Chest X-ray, PA view. Patient: 40 years old, sex F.
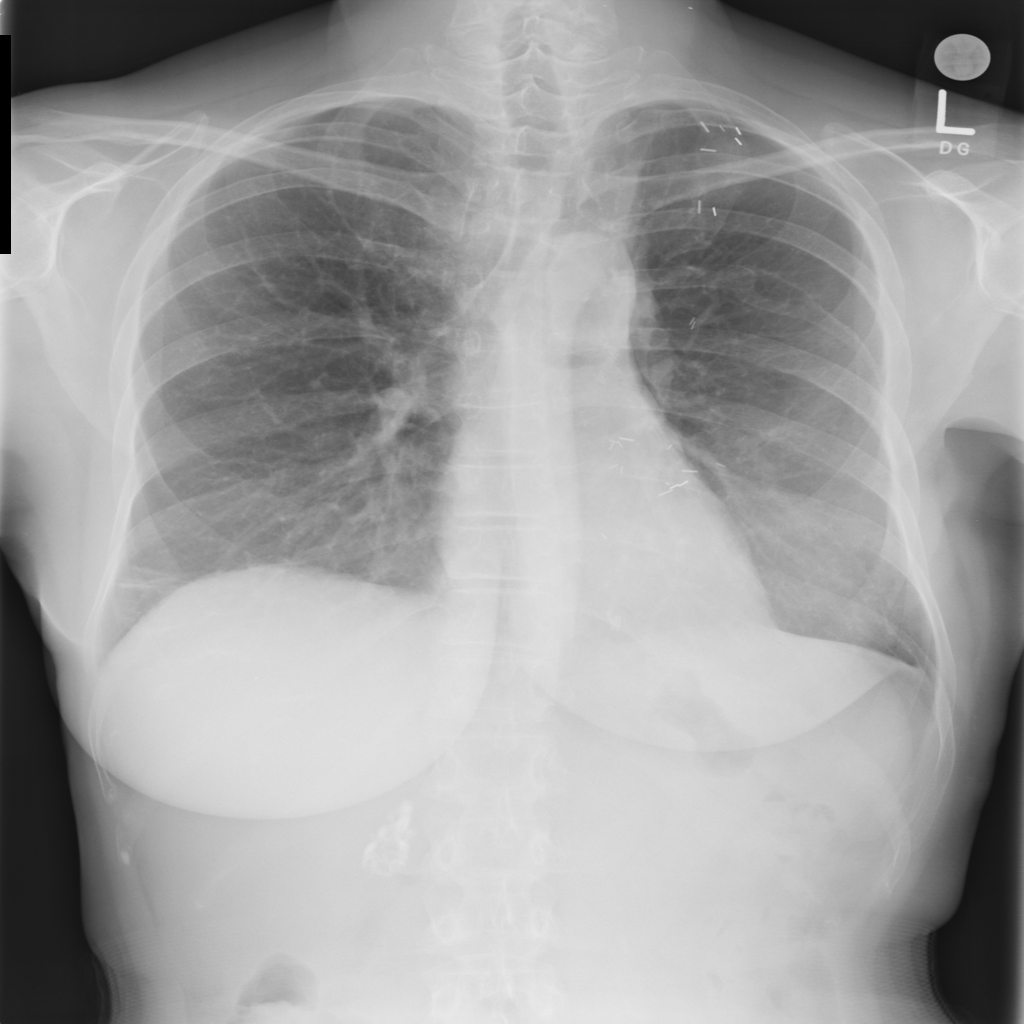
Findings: Atelectasis